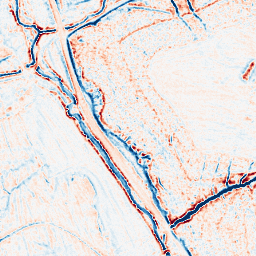
Category: edge_preserving
Decomposition family: bilateral
Decomposition parameters: d: 9
sigma_color: 75
sigma_space: 50
Upsampling method: sinc_blackman
Upsampling parameters: scale: 4
kernel_size: 8
Upsampling scale: 4